Question: I have a Kendo UI Grid as listed below. The horizontal scroll bar is appearing when there are records. But it does not appear when there are no records. How to bring the scroll - bar even if there are no records.
'''
<div class="GridSearch">
@(Html.Kendo().Grid<Topco.TopMapp.MVC.Models.TransactionHistoryModel>()
.Name("TransactionHistroyGrid")
.DataSource(dataSource => dataSource
.Ajax()
.Model(model =>
{
model.Id(p => p.UserId);
model.Field(p => p.Comment).Editable(true);
})
.PageSize(25)
.ServerOperation(true)
.Read(read => read
.Action("TransactionHistorySearch_Read", "Home")
.Data("additionalData")
)
)
.Columns(columns =>
{
columns.Command(c => c.Custom("Edit").Click("editDetails")).HeaderTemplate("Action").HeaderHtmlAttributes(new { style = "text-align: center;" }).Width(90);
columns.Command(c => { c.Custom("Save").Click("saveDetails"); c.Custom("Cancel").Click("cancelDetails"); }).Hidden();
columns.Bound(p => p.UserId).Filterable(false).Title("UserID").HeaderHtmlAttributes(new { style = "text-align: center;" }).Width(90);
columns.Bound(p => p.Status).Filterable(false).Title("Status").HeaderHtmlAttributes(new { style = "text-align: center;" }).Width(70);
columns.Bound(p => p.Reviewed).HeaderHtmlAttributes(new { style = "text-align: center;" }).Template(@<text></text>).ClientTemplate("<input id='checkbox' class='chkbx' type='checkbox' disabled='disabled' />").Filterable(false).Title("Reviewed").Width(80);
columns.Bound(p => p.ProjectCaseNumber).Filterable(false).Title("Project Case #").HeaderHtmlAttributes(new { style = "text-align: center;" }).Width(100);
columns.Bound(p => p.CostPage).Filterable(false).Title("CP Page #").HeaderHtmlAttributes(new { style = "text-align: center;" }).Width(90);
columns.Bound(p => p.ItemID).Filterable(false).Title("Item ID #").HeaderHtmlAttributes(new { style = "text-align: center;" }).Width(90);
columns.Bound(p => p.TypeOfChange).Filterable(false).Title("Type of Change").HeaderHtmlAttributes(new { style = "text-align: center;" }).Width(100);
columns.Bound(p => p.ChangeDescription).Filterable(false).Title("Change Description").HeaderHtmlAttributes(new { style = "text-align: center;" }).Width(120);
columns.Bound(p => p.CreatedOnEnd).Format("{0:MM/dd/yyyy}").Filterable(false).Title("Created On").HeaderHtmlAttributes(new { style = "text-align: center;" }).Width(85);
columns.Bound(p => p.UpdatedOnEnd).Format("{0:MM/dd/yyyy}").Filterable(false).Title("Updated On").HeaderHtmlAttributes(new { style = "text-align: center;" }).Width(85);
columns.Bound(p => p.Comment).Filterable(false).Title("Comment").HeaderHtmlAttributes(new { style = "text-align: center;" }).Width(140);
columns.Bound(p => p.Id).Hidden();
currentIndex++;
})
.Pageable()
.Sortable(sorting => sorting.AllowUnsort(false))
.Scrollable()
.Resizable(resize => resize.Columns(true))
.Filterable()
.HtmlAttributes(new { style = "height:325px;" }).Events(e => e.DataBound("onRowDataBound"))
)
</div>
'''
'''
.GridSearch {
float: left;
width: 960px;
height: 325px;
padding: 2px 0 20px 0px;
clear:left;
}
'''

---
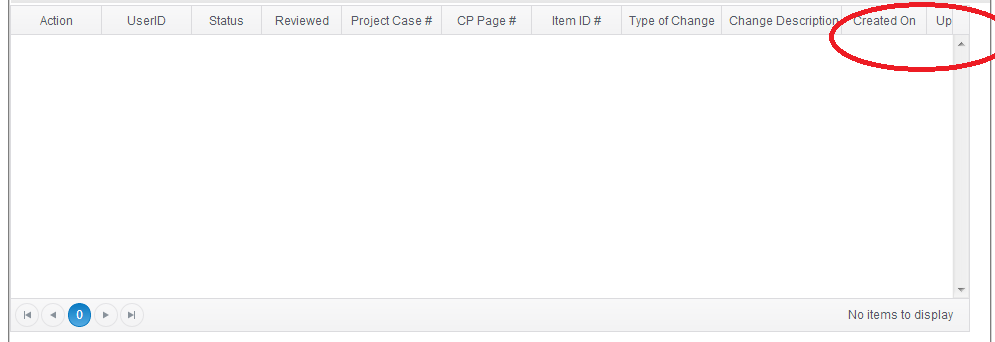
Answer: Please try with the below code snippet. Please add below OndataBound event in your grid.
'''
function onDataBound(arg) {
if (arg.sender._data.length == 0) {
var contentDiv = this.wrapper.children(".k-grid-content"),
dataTable = contentDiv.children("table");
if (!dataTable.find("tr").length) {
dataTable.children("tbody").append("<tr colspan='" + this.columns.length + "'><td> </td></tr>");
if ($.browser.msie) {
dataTable.width(this.wrapper.children(".k-grid-header").find("table").width());
contentDiv.scrollLeft(1);
}
}
}
}
'''
'''
function dataBound(e) {
if (this.dataSource.view().length == 0) {
//insert empty row
var colspan = this.thead.find("th").length;
var emptyRow = "<tr><td colspan='" + colspan + "'></td></tr>";
this.tbody.html(emptyRow);
//workarounds for IE lt 9
this.table.width(800);
$(".k-grid-content").height(2 * kendo.support.scrollbar());
}
}
'''